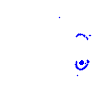
Particle: pion